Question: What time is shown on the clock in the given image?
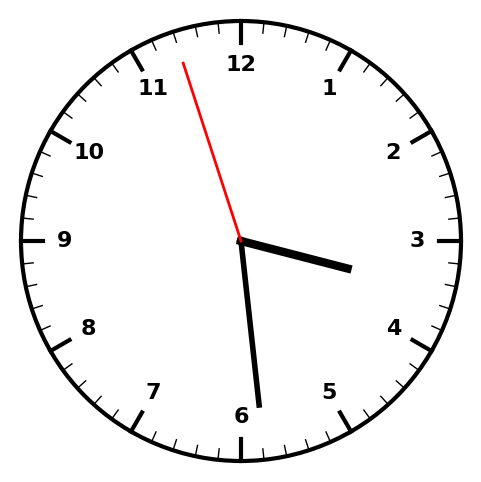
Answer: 03:28:57